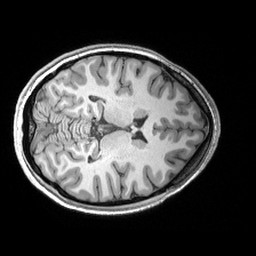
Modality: T1w
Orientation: axial
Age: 24
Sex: female
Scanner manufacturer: siemens
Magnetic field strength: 3 T
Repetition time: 2.53 s
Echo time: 0.00299 s